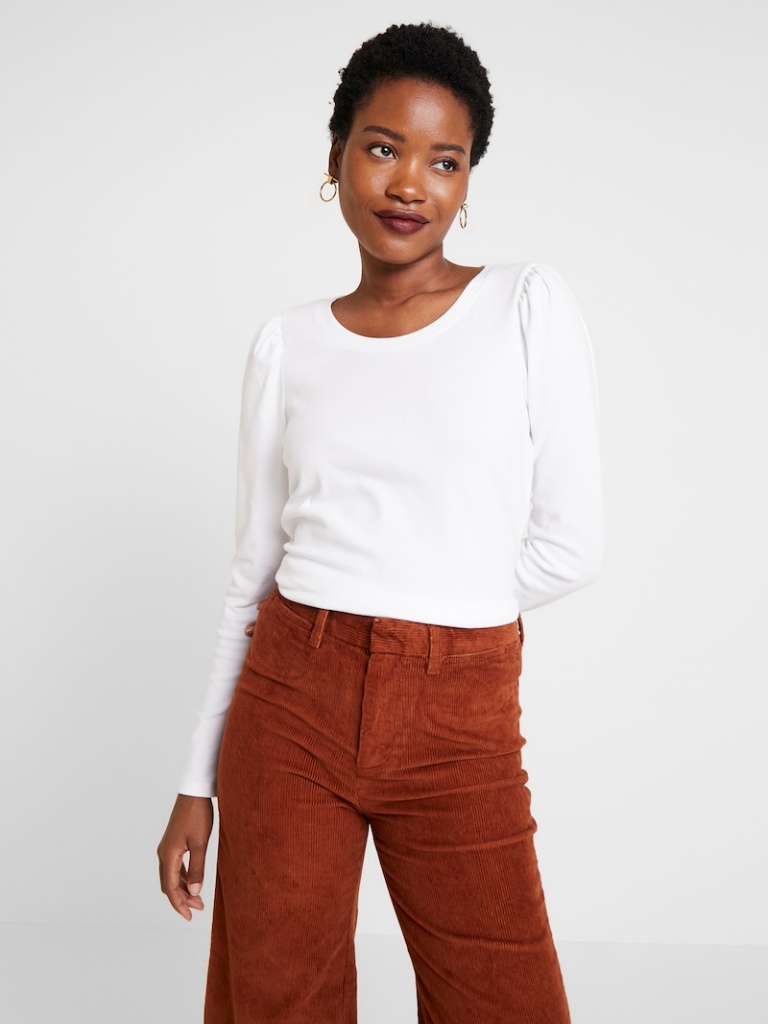
cotton tight a long-sleeved with the sleeves down hip length Fully Tucked in crew t-shirt